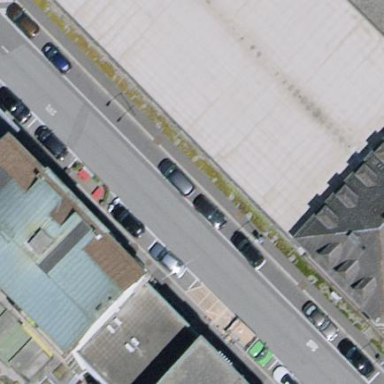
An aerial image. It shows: Street-side parallel parking area.